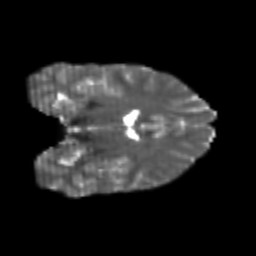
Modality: T2w
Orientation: coronal
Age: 22
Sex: male
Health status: healthy
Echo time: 0.074 s